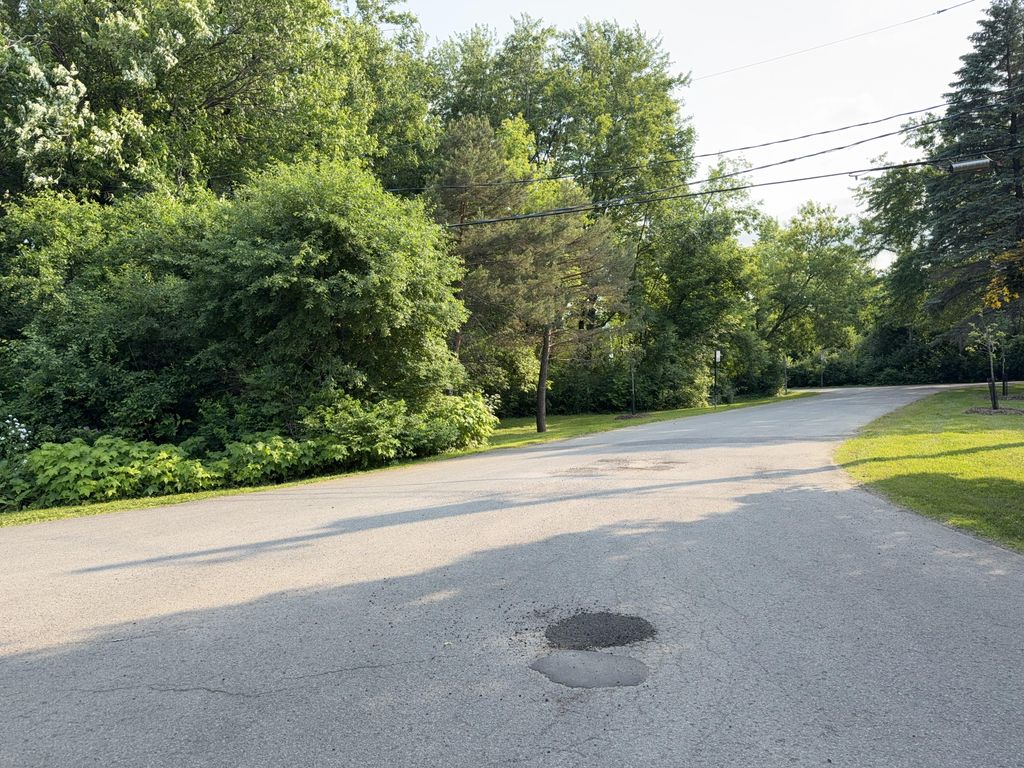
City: montreal